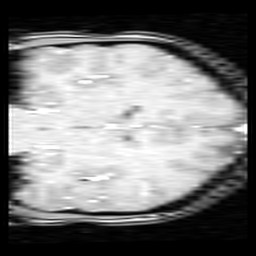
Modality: inplaneT1
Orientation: coronal
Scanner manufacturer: ge
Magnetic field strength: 3 T
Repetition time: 0.2 s
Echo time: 0.0036 s